Aerial crown-view tile of a tropical tree (Barro Colorado Island, Panama), acquired 20250512:
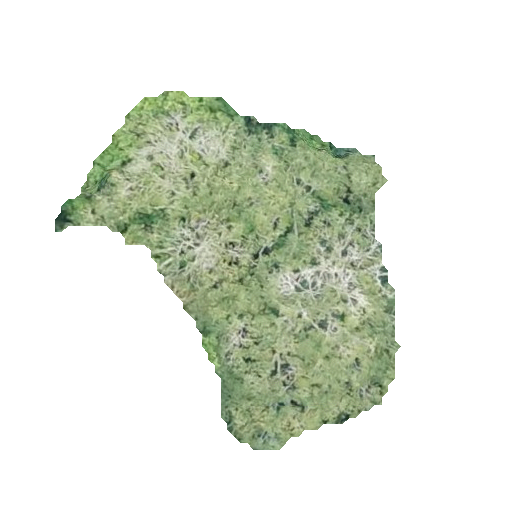
Species: Tabebuia rosea
GBIF accepted scientific name: Tabebuia rosea
Crown area: 103.676 m²